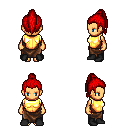
a pixel art fantasy rpg character, female body template, human, tanned skin, gold chest armor, robe skirt, red long topknot hairstyle, black shoes, four views (front, back, left, right), 2x2 character sprite sheet, small pixel art, hard edges, no anti-aliasing